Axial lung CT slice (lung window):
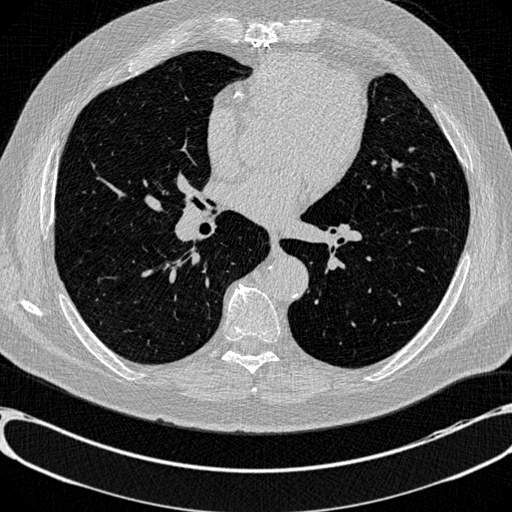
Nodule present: no